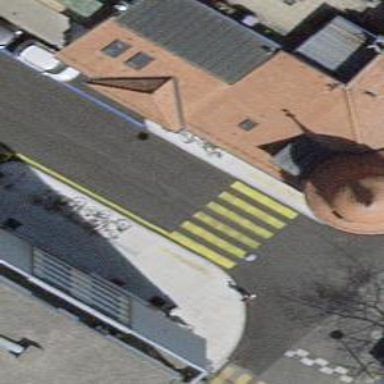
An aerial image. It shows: Bicycle parking area with stands available.